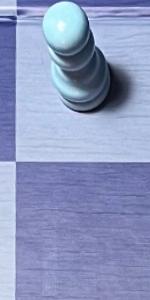
Label: Empty